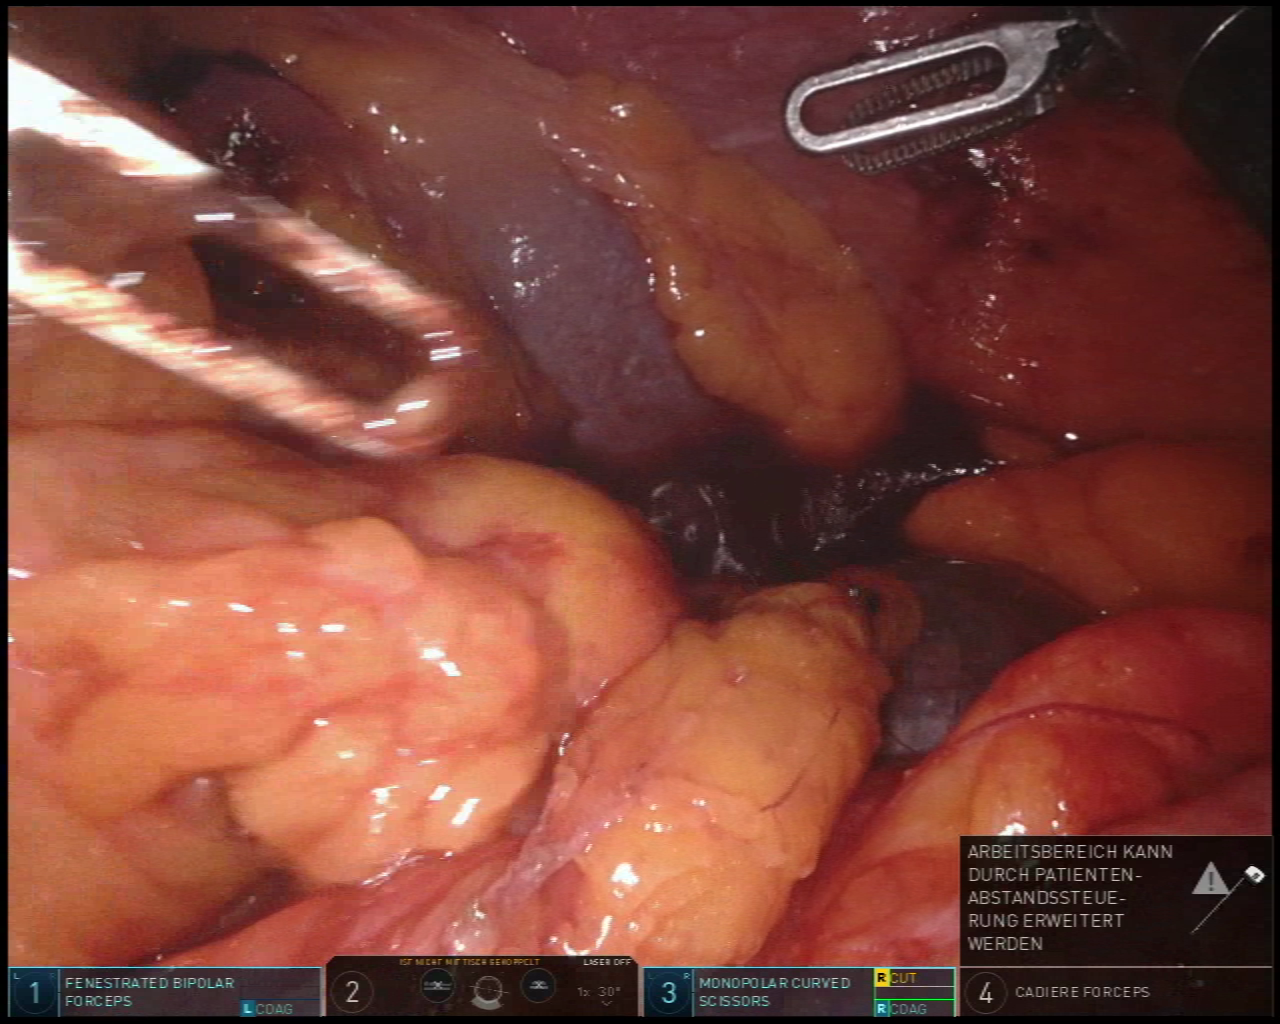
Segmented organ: spleen
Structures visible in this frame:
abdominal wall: yes
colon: no
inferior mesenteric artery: no
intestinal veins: no
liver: no
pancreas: no
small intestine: no
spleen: yes
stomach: no
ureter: no
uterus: no
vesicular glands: no